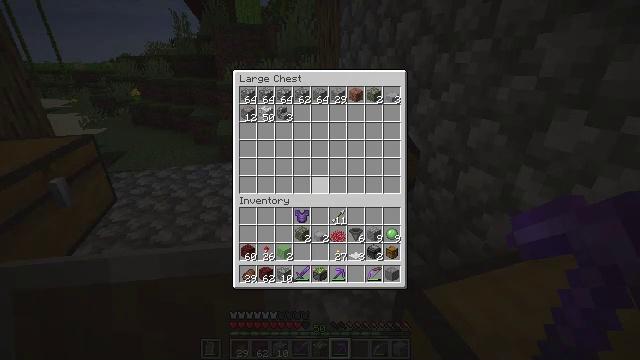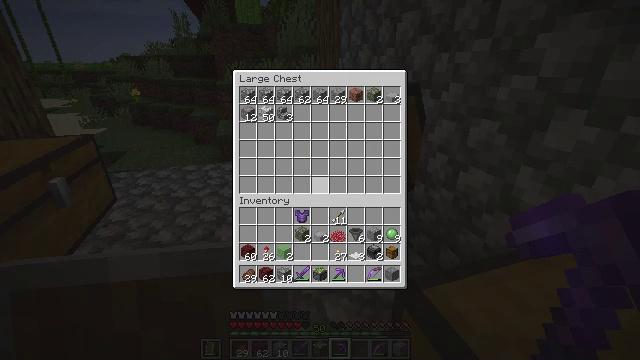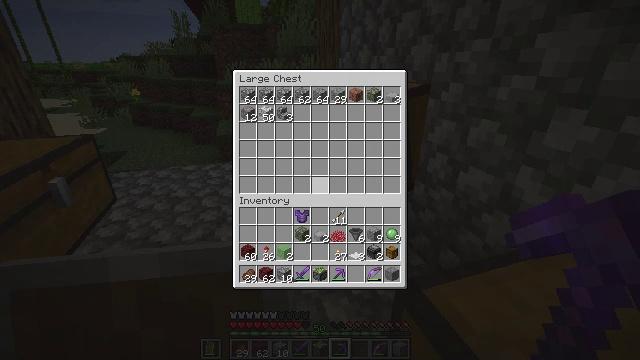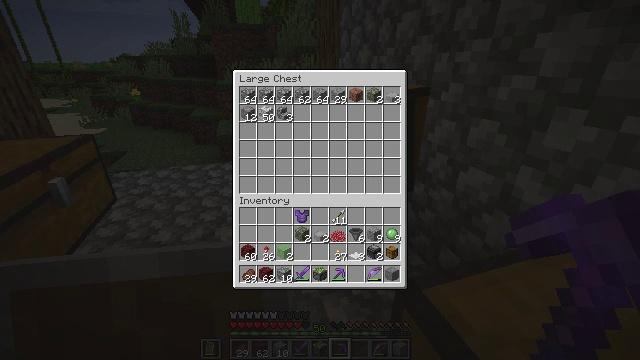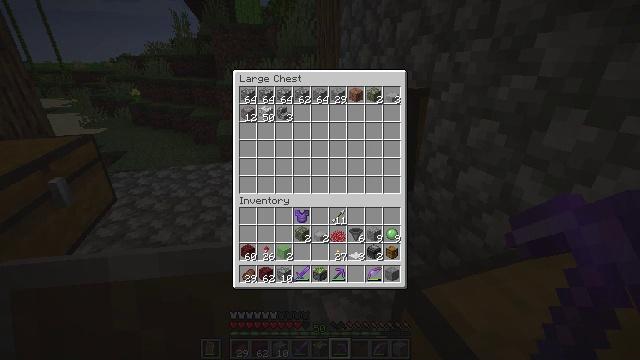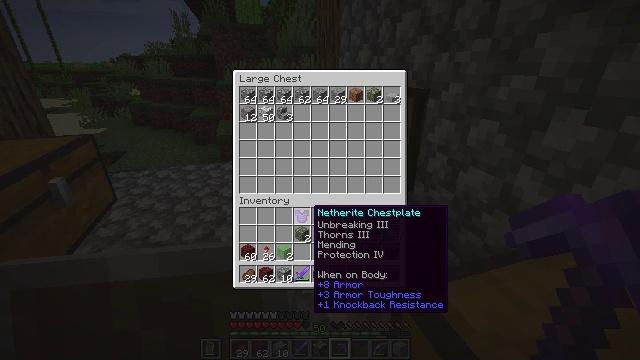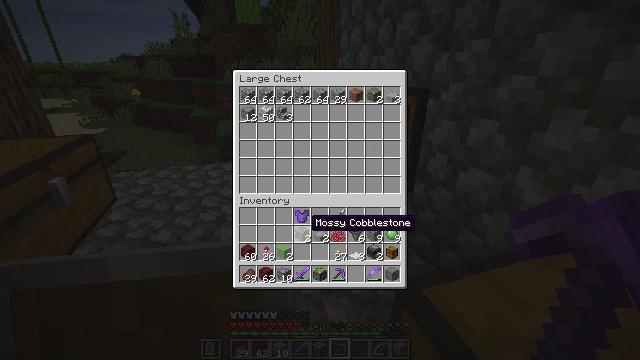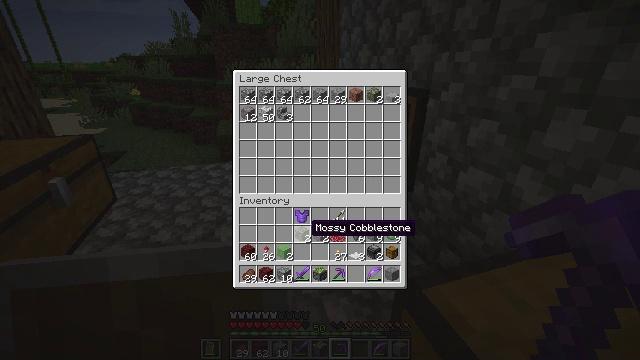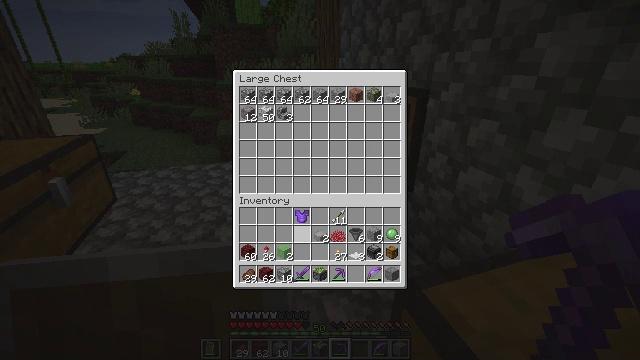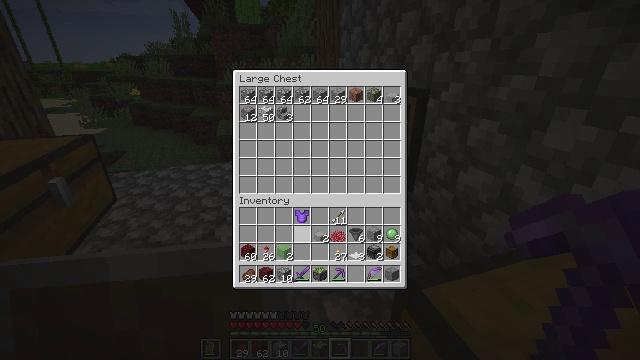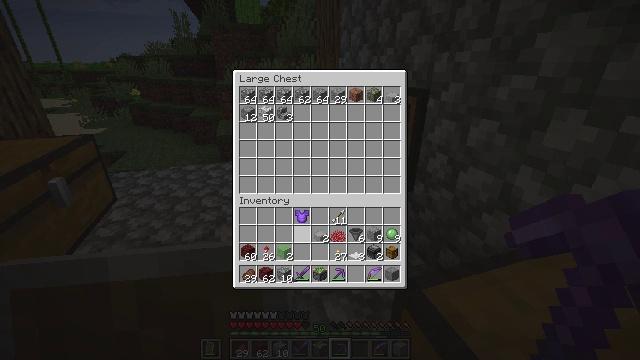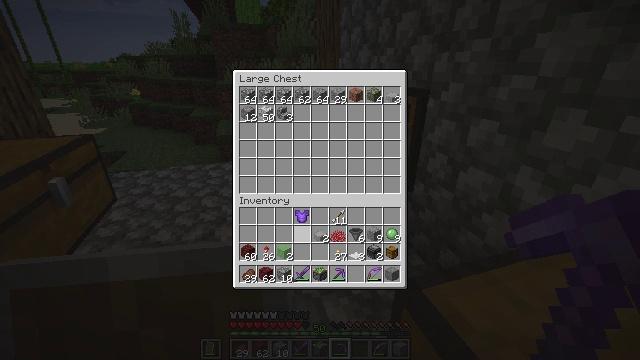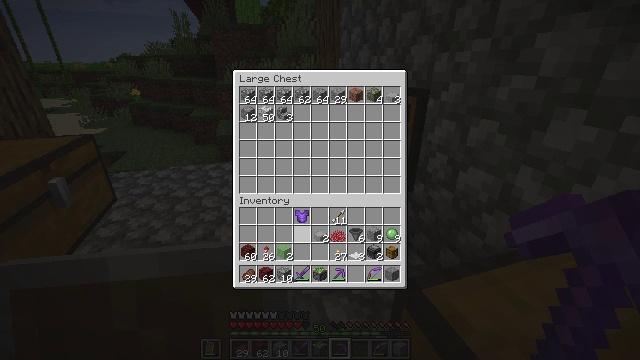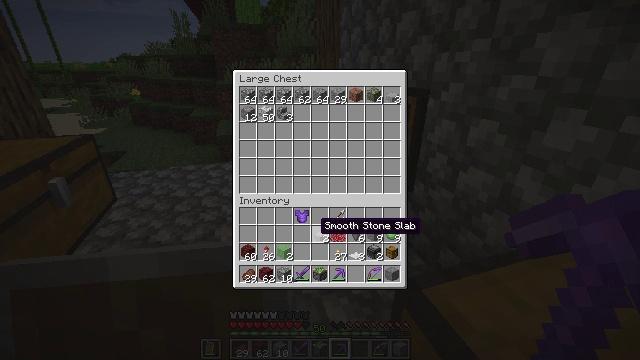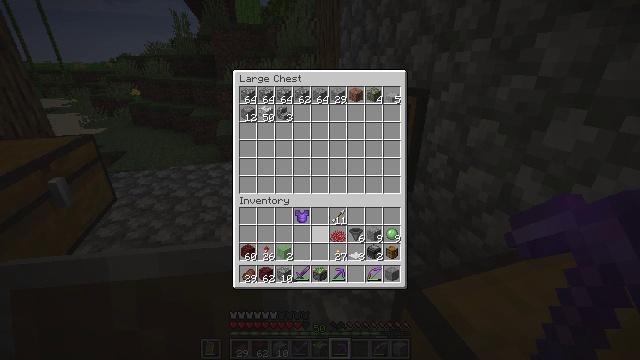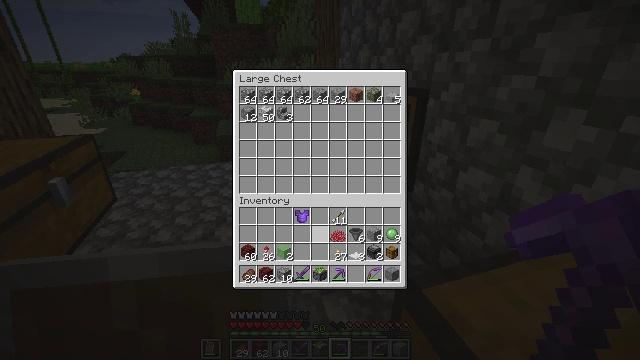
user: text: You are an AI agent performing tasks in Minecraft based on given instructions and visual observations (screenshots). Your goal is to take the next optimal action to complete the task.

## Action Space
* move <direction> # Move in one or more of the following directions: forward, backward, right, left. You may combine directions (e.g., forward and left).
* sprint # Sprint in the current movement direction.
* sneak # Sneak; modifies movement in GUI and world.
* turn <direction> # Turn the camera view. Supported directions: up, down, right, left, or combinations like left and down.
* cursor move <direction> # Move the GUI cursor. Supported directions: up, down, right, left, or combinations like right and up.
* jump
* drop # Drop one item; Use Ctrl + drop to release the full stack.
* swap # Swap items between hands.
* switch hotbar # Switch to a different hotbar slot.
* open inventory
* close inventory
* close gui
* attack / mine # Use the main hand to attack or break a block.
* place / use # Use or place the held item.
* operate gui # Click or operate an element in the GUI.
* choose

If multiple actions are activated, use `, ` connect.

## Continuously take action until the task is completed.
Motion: motion action
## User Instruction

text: Break the hopper to reuse it.
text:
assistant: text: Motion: sneak
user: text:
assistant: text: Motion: sneak
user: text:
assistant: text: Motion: sneak, turn down
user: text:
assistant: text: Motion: sneak, turn down
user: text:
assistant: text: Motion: sneak, turn down
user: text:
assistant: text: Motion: sneak, turn down
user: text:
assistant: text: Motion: sneak
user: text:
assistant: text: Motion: sneak, use / place
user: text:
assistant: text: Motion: sneak, use / place
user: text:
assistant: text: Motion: sneak, use / place
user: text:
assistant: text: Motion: sneak
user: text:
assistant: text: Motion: sneak
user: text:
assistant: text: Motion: sneak
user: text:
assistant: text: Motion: sneak, use / place
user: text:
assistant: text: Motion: sneak, use / place
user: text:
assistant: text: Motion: sneak, turn right
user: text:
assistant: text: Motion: sneak, turn right
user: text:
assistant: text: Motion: sneak, turn right
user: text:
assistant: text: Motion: sneak
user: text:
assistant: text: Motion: sneak
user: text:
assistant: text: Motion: sneak, turn up
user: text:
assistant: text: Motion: sneak
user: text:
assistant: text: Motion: sneak
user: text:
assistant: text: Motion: sneak, turn right
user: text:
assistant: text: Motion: sneak
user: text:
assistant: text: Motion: sneak
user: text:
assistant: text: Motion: sneak
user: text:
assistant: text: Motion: sneak
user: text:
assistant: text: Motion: sneak, turn down
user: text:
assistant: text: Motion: sneak, turn right and down